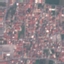
Land use / land cover: Residential